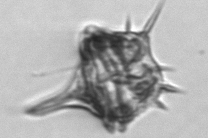
Label: Amylax